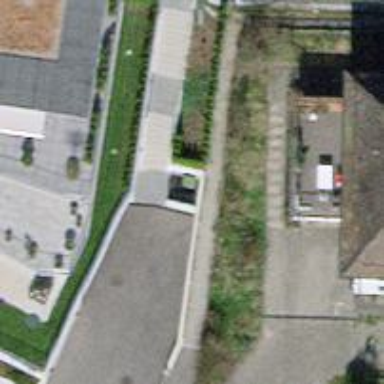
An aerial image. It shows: Parking entrance.